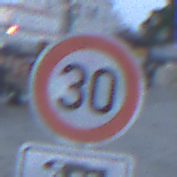
Verkehrszeichen: Geschwindigkeit30
Zusatzzeichen unten: HinweisDurchSinnbild23
Umgebung: Outdoor, Urban
Tageszeit: Dawn
Wetter: Clear
Licht: Natural
Jahreszeit: NotSpecified
Kontrast: LowContrast